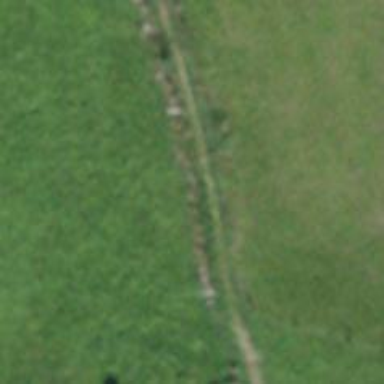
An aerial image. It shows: Dry stone wall barrier.